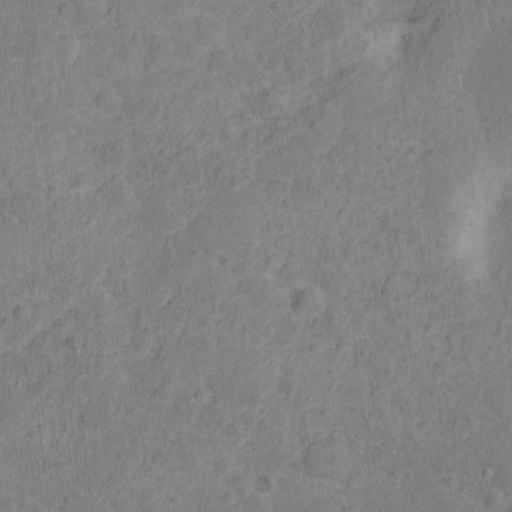
Classes present: Background